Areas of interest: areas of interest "Car Dealership"
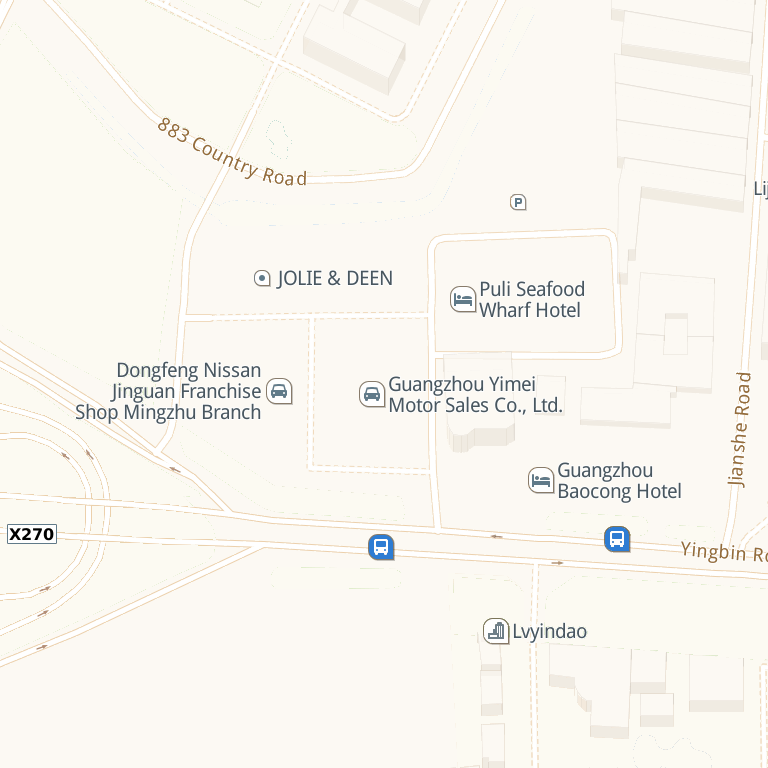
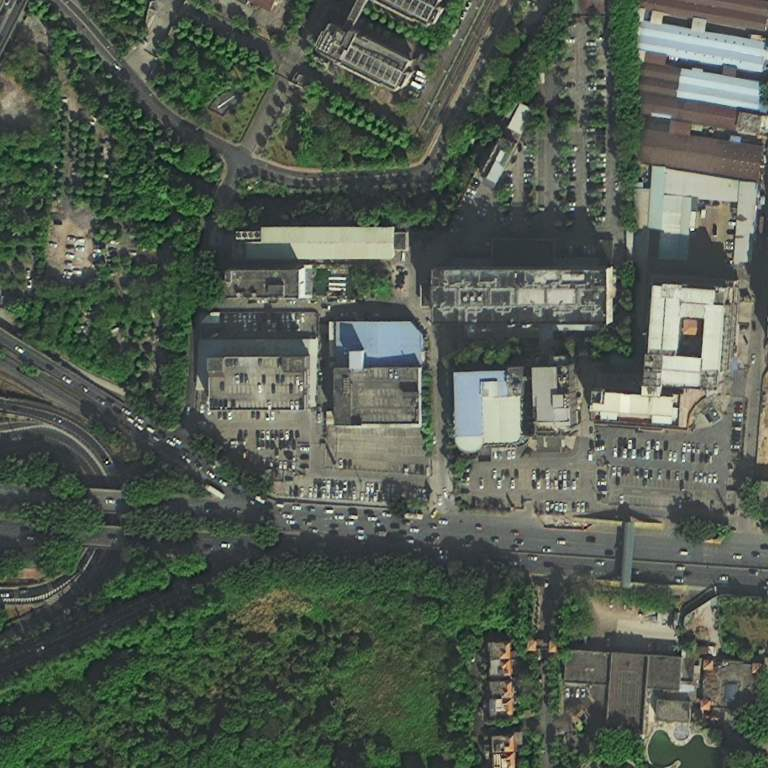